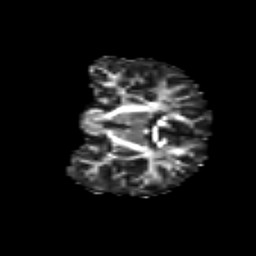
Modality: FA
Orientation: coronal
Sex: male
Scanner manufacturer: siemens
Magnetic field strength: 3 T
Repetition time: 5 s
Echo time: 0.071 s